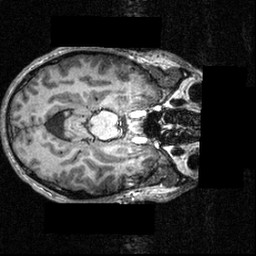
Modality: T1w
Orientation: axial
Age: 21
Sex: male
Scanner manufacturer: siemens
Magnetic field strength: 3.951 T
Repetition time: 1.5 s
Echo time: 0.00335 s